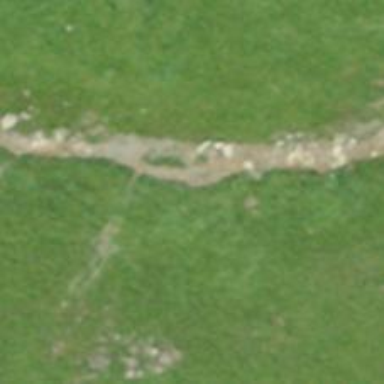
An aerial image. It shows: Path with excellent trail visibility on the ground.